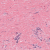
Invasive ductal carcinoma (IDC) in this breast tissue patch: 0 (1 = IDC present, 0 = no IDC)